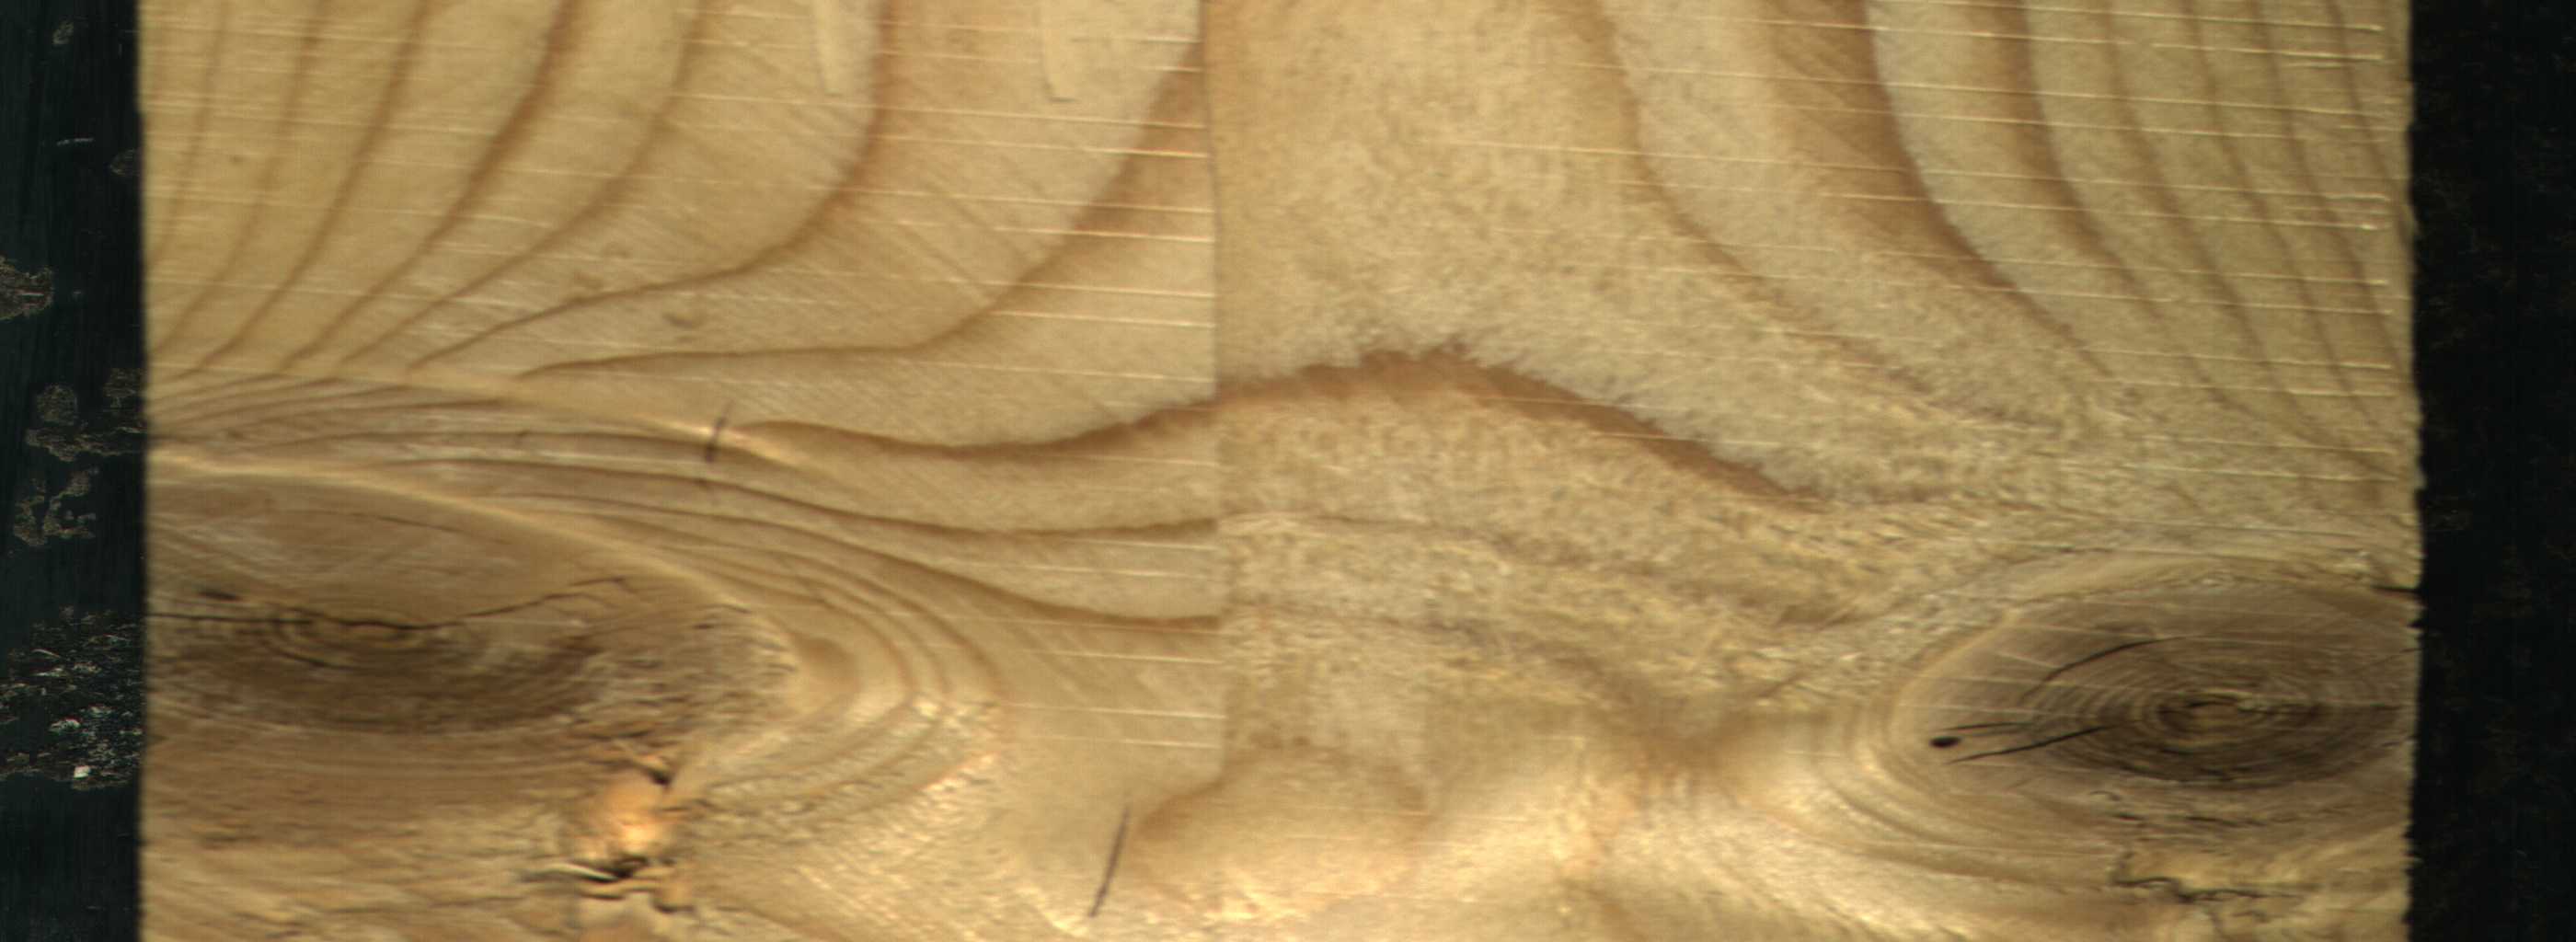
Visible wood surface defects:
knot_with_crack
knot_with_crack
Dead_Knot